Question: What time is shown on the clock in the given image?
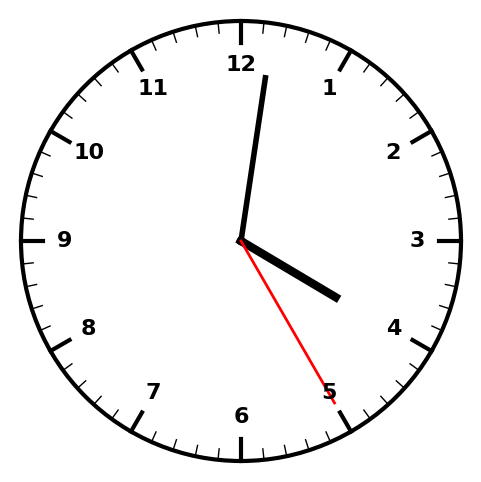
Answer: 04:01:25